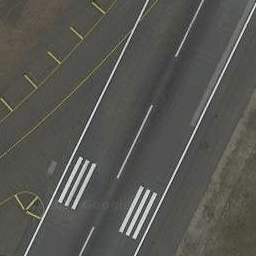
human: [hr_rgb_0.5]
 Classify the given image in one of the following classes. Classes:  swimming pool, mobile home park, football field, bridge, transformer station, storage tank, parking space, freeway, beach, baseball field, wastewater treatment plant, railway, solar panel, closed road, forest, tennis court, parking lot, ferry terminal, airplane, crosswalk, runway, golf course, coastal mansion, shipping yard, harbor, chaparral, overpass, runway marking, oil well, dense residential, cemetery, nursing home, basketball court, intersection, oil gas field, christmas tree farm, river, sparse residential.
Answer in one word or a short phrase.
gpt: runway